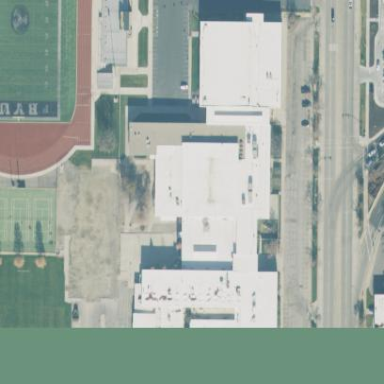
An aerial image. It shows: School building.